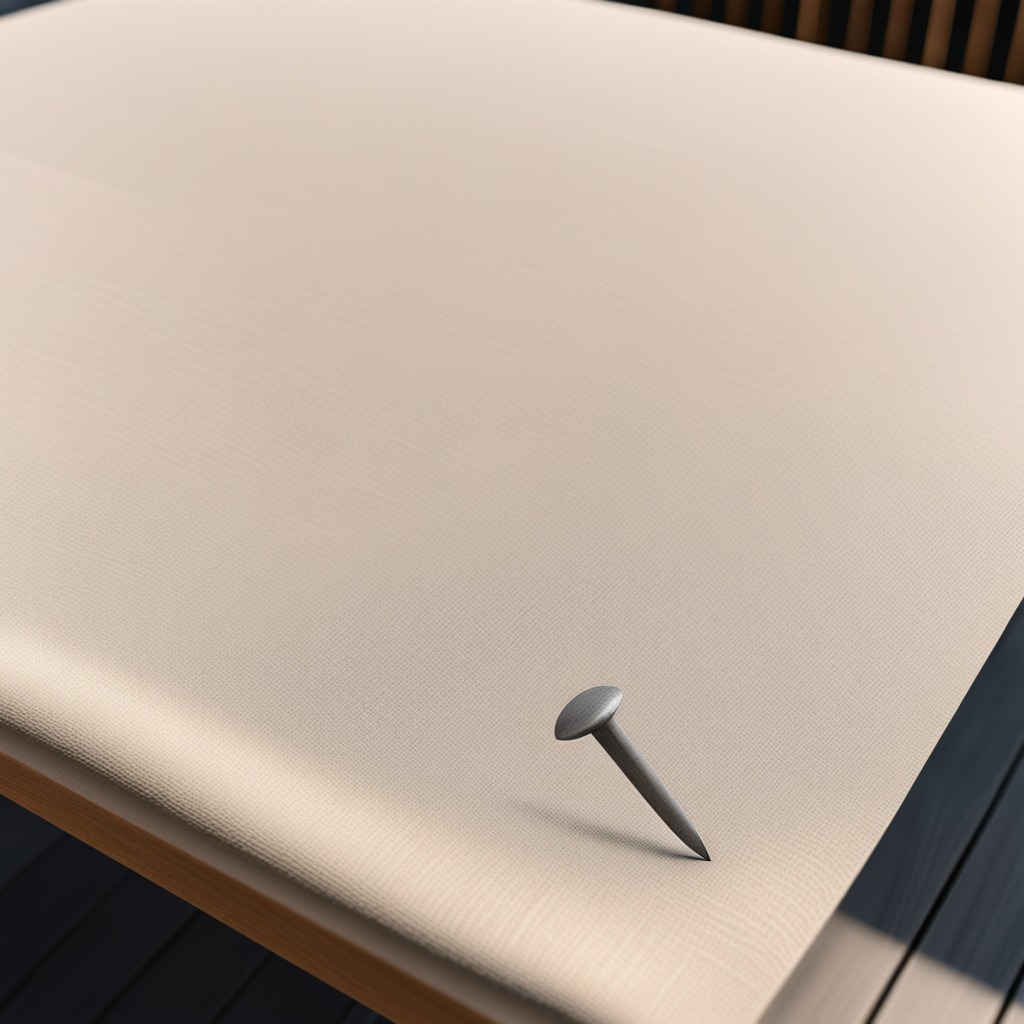
An iron nail lies on the wooden table in an outdoor workshop during daytime bright natural light soft shadows worn but beneath the cloth.